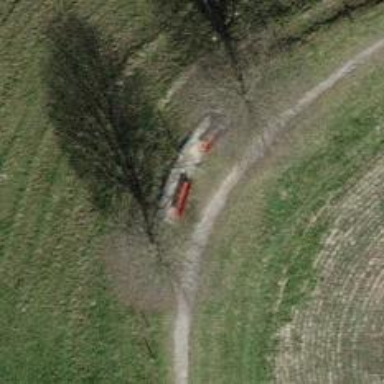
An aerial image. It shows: Red bench.